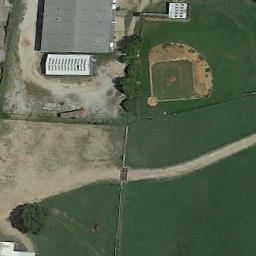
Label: baseball_diamond